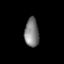
Tissue: prostate
Cell type: Endothelial cells
Senescence score: 0.6874
Nuclear area (px): 405
Mean DAPI intensity: 125.259